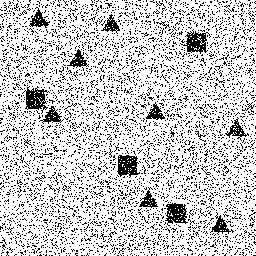
Squares: 4
Triangles: 8
Stars: 0
Total shapes: 12